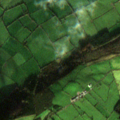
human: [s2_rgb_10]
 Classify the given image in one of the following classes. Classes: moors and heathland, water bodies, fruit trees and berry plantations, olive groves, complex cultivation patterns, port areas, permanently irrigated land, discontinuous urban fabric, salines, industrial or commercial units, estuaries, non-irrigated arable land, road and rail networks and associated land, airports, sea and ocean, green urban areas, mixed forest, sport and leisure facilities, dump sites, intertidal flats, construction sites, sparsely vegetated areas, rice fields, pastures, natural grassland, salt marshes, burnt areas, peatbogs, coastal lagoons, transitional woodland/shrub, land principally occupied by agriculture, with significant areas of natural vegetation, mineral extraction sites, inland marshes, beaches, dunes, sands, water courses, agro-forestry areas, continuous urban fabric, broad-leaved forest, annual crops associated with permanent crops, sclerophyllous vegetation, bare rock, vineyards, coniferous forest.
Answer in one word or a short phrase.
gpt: pastures, mixed forest